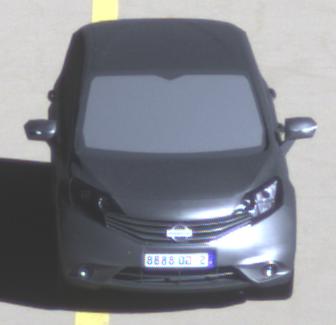
Make: Nissan
Model: Note 1.2
Detailed model: Note (E12) (10/13 - 12/16)
Model produced from: 2013/10
Model produced until: 2015/09
Doors: 5
Color: gray
Road condition: dry road
Daytime: midday
Contrast: high contrast